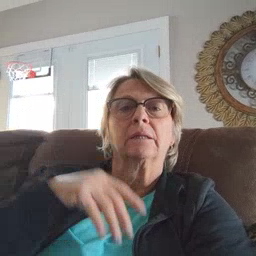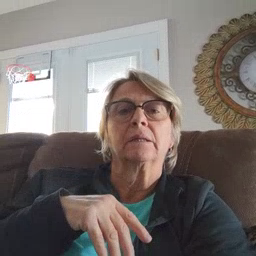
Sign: sun